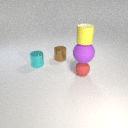
small yellow rubber cylinder above small red rubber sphere